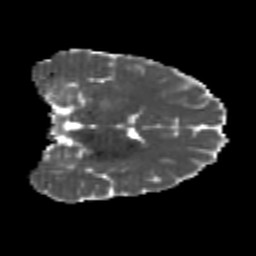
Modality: MD
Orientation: coronal
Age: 22
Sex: male
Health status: healthy
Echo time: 0.074 s